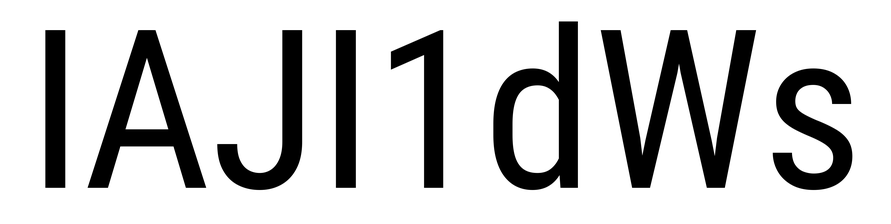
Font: Roboto_Condensed_Regular